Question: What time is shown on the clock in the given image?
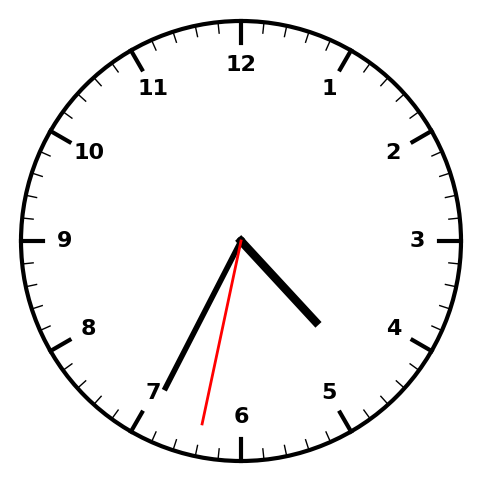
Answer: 04:34:32